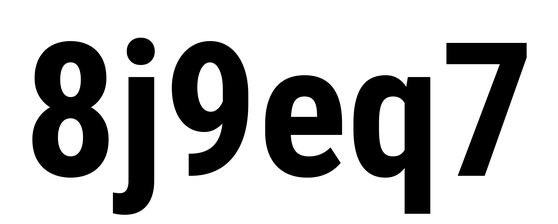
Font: Roboto_Condensed_Bold